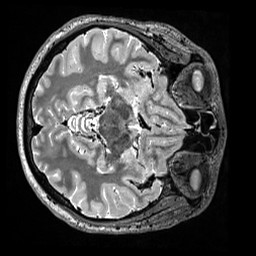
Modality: T2w
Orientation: axial
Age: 29
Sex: male
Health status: ill
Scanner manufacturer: siemens
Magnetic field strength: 3 T
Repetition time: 3.2 s
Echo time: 0.564 s